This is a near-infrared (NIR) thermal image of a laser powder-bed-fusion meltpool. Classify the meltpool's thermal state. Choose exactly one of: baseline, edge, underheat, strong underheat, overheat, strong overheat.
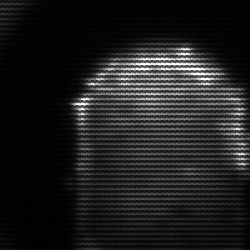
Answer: baseline